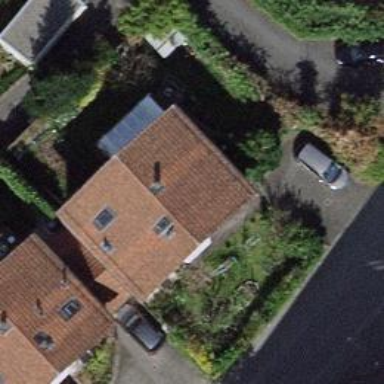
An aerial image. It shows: Garden surrounded by fence.